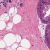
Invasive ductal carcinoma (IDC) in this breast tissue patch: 0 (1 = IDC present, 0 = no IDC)